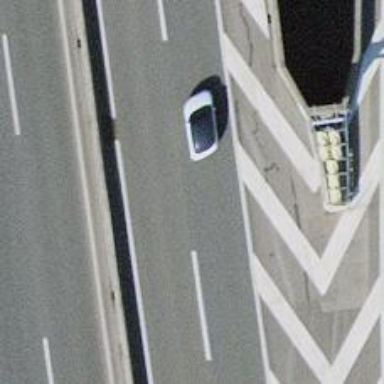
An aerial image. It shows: Viaduct bridge over motorway.